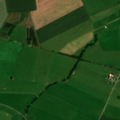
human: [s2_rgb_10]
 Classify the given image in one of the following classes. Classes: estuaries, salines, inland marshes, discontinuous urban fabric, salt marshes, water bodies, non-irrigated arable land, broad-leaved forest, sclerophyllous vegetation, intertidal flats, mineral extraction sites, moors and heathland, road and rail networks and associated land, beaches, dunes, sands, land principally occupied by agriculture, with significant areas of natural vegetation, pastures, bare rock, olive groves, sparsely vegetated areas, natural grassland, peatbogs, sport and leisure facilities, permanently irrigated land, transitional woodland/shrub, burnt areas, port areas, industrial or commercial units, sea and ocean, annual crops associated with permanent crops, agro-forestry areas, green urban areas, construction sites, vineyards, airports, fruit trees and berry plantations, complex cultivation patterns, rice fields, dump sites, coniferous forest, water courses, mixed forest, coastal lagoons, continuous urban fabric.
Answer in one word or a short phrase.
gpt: discontinuous urban fabric, non-irrigated arable land, pastures, complex cultivation patterns, land principally occupied by agriculture, with significant areas of natural vegetation